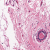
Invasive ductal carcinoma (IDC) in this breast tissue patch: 0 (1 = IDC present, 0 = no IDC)